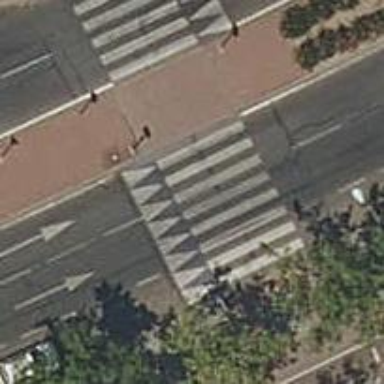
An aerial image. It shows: Marked crossing with traffic-calming table.